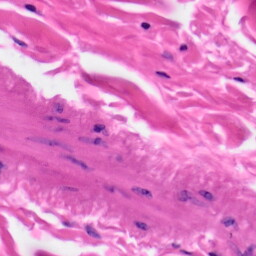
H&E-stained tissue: Skin